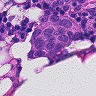
Metastatic tissue present: yes